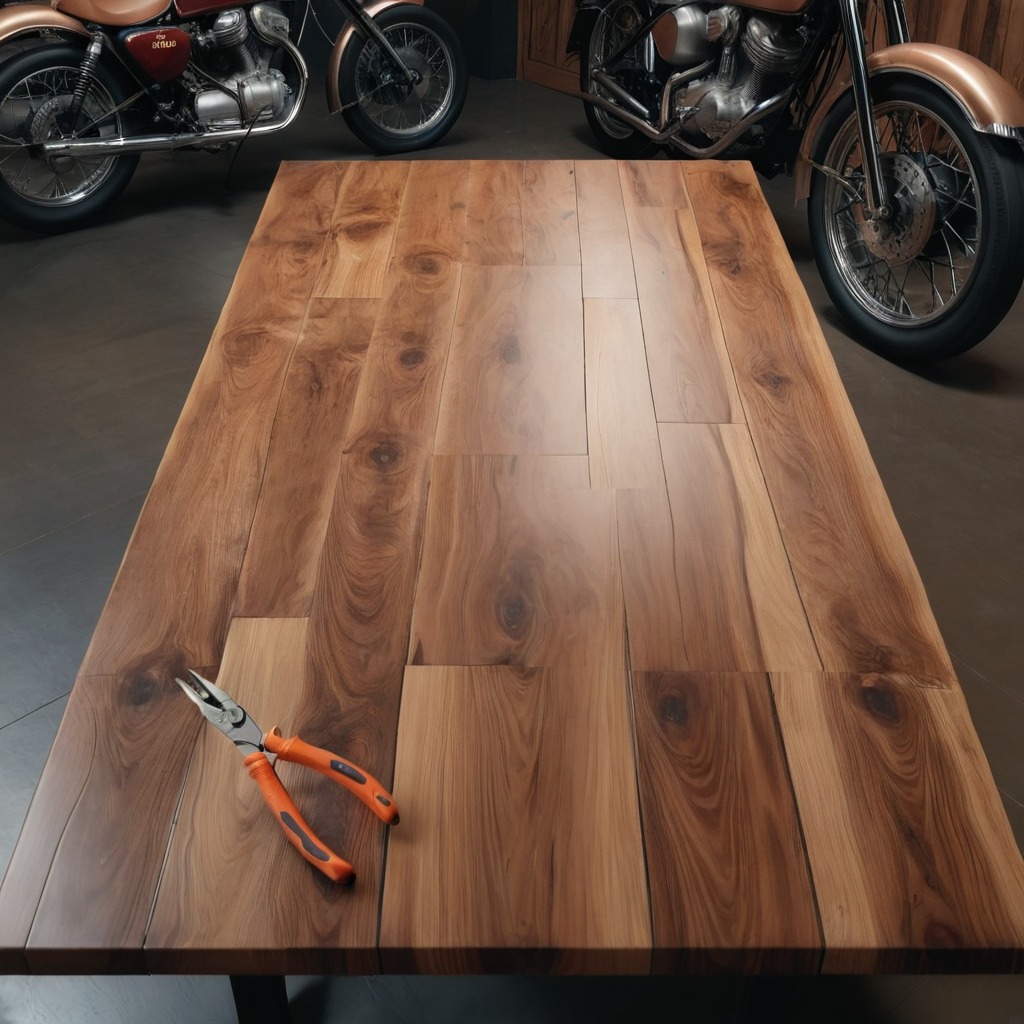
A plier lies on the table.